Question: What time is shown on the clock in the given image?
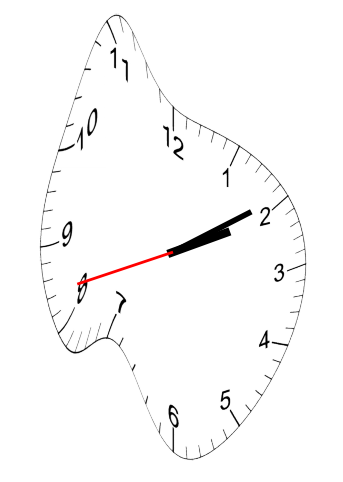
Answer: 02:09:42